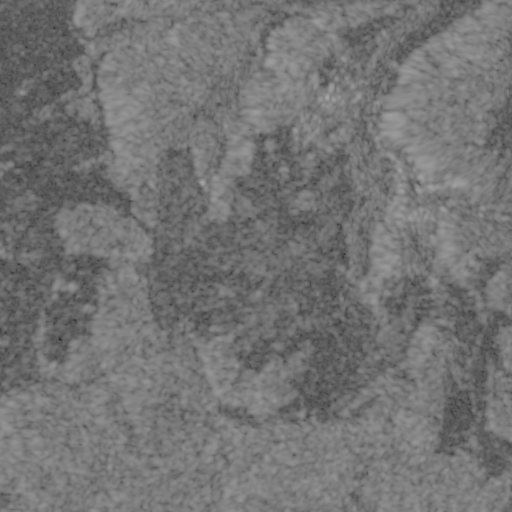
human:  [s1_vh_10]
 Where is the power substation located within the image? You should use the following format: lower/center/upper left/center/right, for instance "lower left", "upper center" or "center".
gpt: The power substation is located in the center left of the image.
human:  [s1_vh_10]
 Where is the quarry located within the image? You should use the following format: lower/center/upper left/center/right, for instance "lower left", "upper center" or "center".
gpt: There is no quarry in the image.

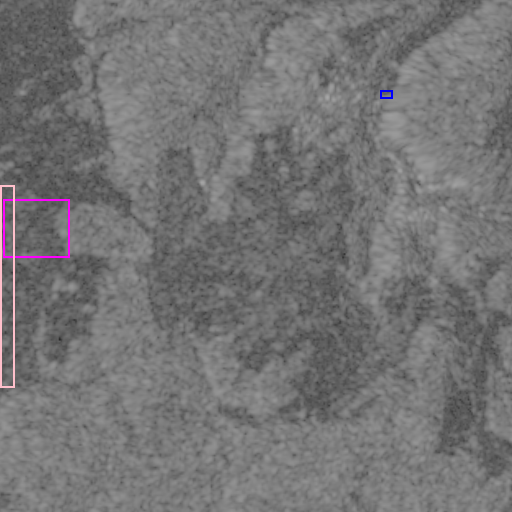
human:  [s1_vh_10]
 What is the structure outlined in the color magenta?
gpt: The structure outlined in magenta is a crop field.
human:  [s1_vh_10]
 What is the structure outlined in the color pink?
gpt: The structure outlined in pink is a park.
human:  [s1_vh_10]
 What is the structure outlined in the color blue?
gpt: The structure outlined in blue is a parking lot.
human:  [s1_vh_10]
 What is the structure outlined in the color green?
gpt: There is no green outline.